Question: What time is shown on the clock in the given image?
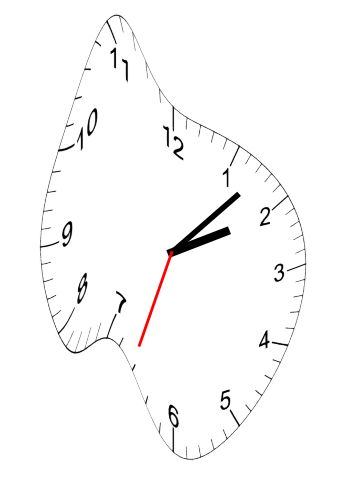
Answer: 02:07:33